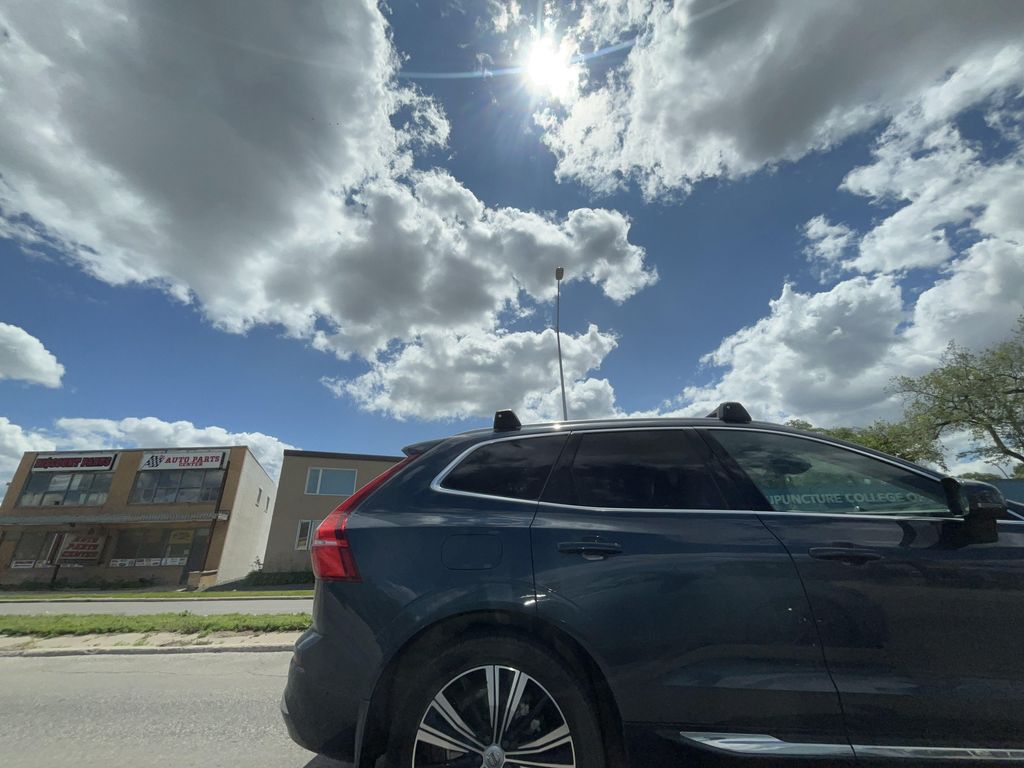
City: winnipeg